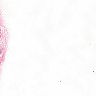
Metastatic tissue present: no